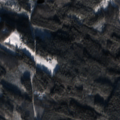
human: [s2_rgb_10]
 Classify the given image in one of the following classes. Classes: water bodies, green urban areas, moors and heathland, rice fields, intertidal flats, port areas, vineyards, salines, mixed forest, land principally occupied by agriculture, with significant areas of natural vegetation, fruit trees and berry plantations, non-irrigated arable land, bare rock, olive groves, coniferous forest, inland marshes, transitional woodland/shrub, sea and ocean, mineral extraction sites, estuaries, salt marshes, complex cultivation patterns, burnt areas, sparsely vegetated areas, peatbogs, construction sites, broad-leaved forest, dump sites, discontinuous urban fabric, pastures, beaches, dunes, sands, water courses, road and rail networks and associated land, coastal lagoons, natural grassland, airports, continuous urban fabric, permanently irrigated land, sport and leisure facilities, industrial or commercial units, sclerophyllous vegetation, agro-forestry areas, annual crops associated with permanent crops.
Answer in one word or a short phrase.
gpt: land principally occupied by agriculture, with significant areas of natural vegetation, coniferous forest, mixed forest, transitional woodland/shrub